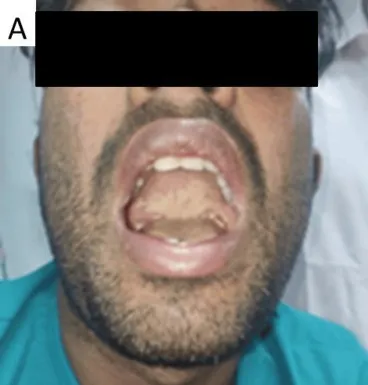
Oro-pharyngeal candidiasis. Case 1 has multiple creamy white lesions over the posterior pharynx (A, B).
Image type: medical_photograph (oral_photograph)